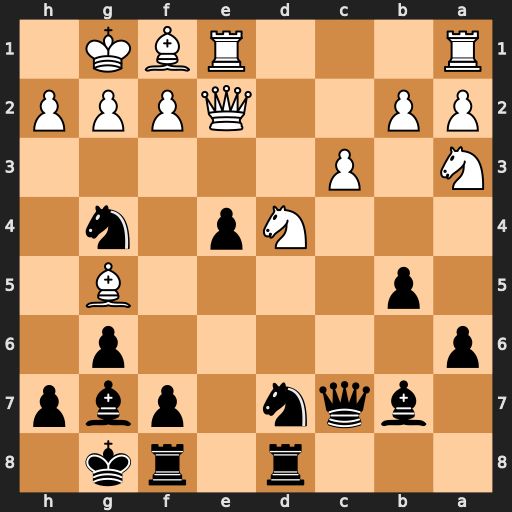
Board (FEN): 3r1rk1/1bqn1pbp/p5p1/1p4B1/3Np1n1/N1P5/PP2QPPP/R3RBK1
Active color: b
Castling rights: -
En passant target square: -
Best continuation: Qxh2#